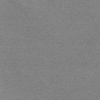
Label: dusty